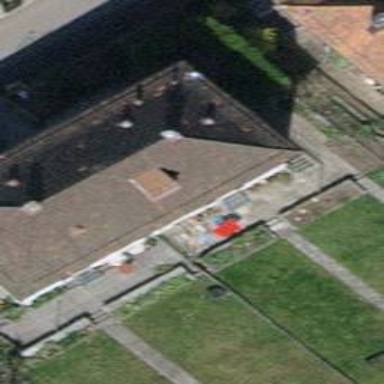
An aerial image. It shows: Building with tile roof.